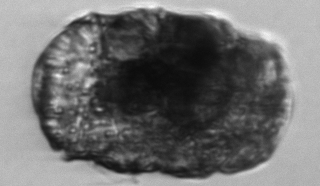
Label: Polykrikos